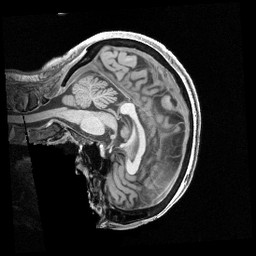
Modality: T1w
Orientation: sagittal
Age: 72
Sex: female
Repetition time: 2.4 s
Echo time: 0.00222 s